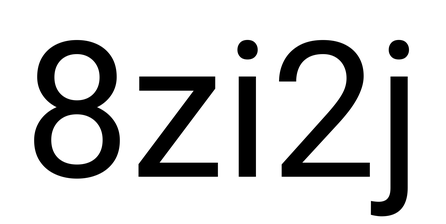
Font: Roboto_Regular